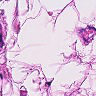
Metastatic tissue present: no